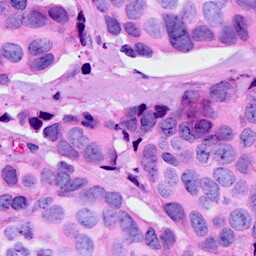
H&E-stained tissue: Breast